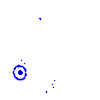
Particle: pion